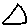
Label: triangle